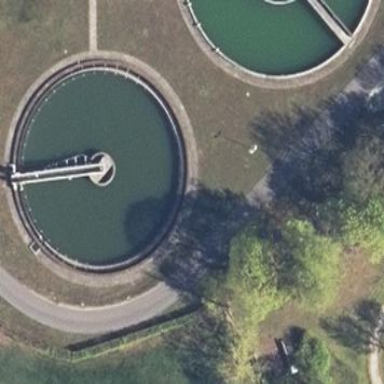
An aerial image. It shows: Image of wastewater.